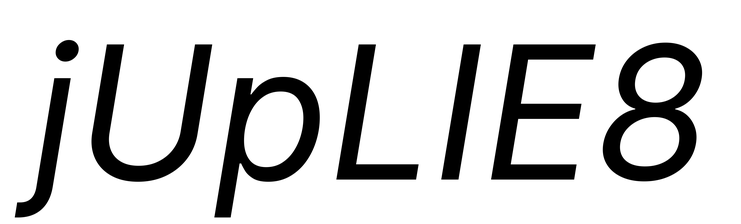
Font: Inter-Italic_Italic